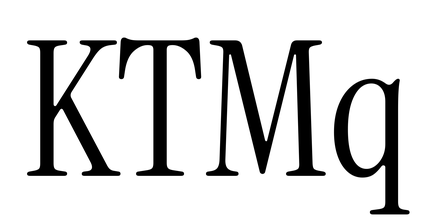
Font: InstrumentSerif-Regular